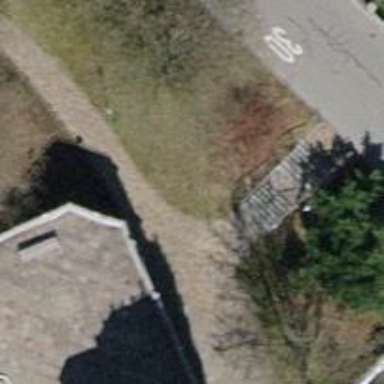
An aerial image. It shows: Steps on sett surface road.